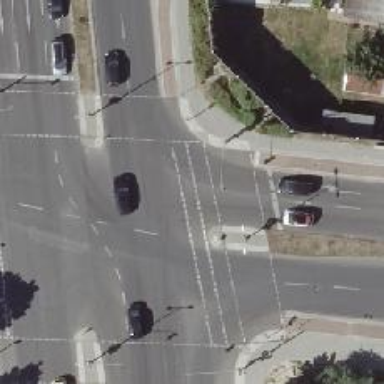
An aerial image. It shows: Cycleway with separate sidewalk. The cycleway has crossing with traffic signals.